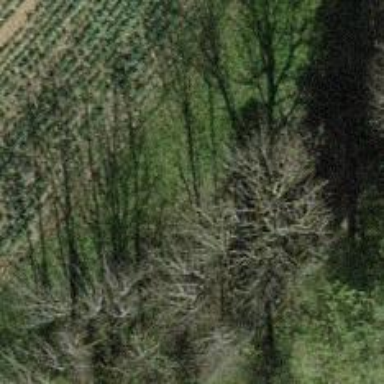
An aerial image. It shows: Tree with mixed leaves.